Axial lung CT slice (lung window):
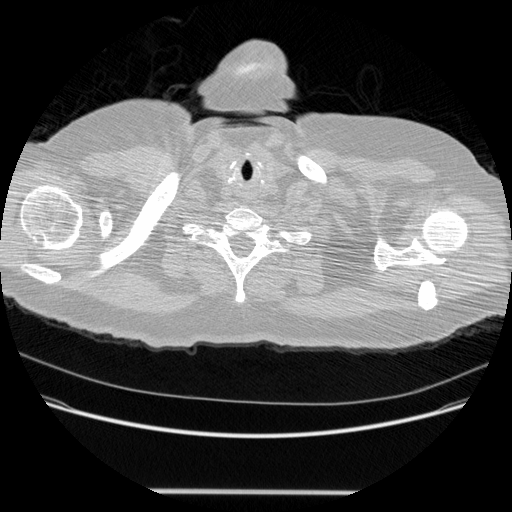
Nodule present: no